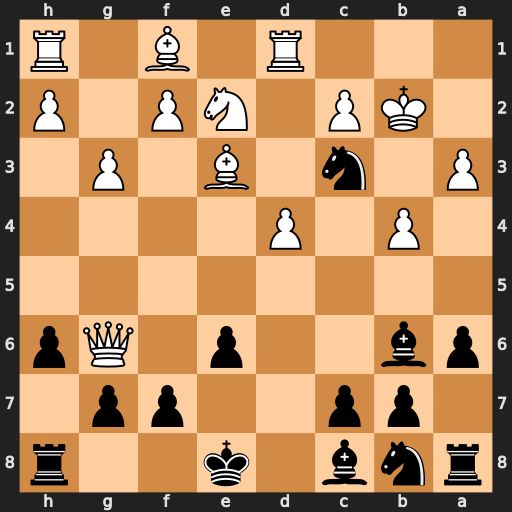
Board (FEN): rnb1k2r/1pp2pp1/pb2p1Qp/8/1P1P4/P1n1B1P1/1KP1NP1P/3R1B1R
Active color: b
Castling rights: kq
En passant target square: -
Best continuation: Nxd1+ Kc1 fxg6